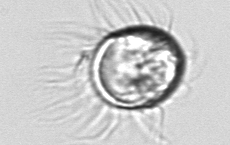
Label: Leegaardiella_ovalis